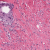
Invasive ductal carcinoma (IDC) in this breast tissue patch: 1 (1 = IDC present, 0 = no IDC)